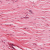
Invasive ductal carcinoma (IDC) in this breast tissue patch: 1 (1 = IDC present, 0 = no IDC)